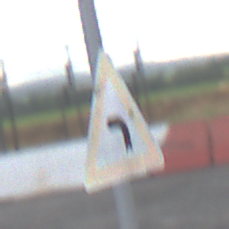
Verkehrszeichen: KurveLinks
Umgebung: Outdoor, RoadRail
Tageszeit: MorningAfternoon
Wetter: PartlyCloudy
Licht: Natural
Jahreszeit: NotSpecified
Kontrast: LowContrast